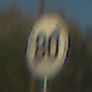
Verkehrszeichen: EndeGeschwindigkeit80
Umgebung: Outdoor, RoadRail
Tageszeit: SunriseSunset
Wetter: Clear
Licht: Natural
Jahreszeit: NotSpecified
Kontrast: HighContrast